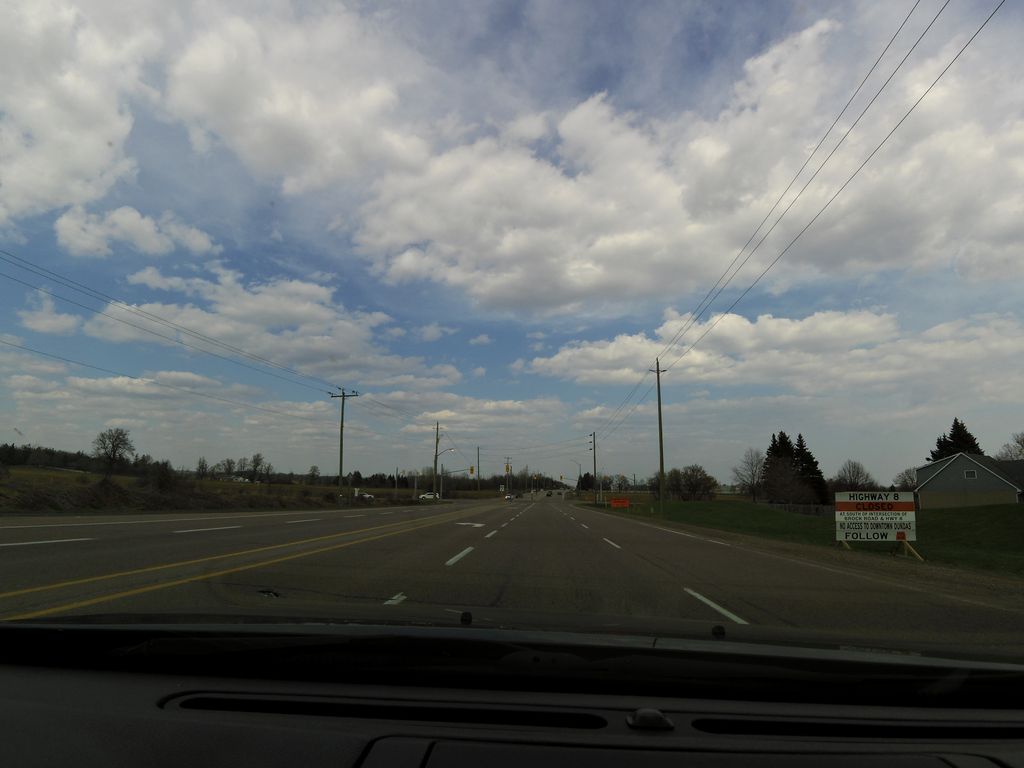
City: hamilton